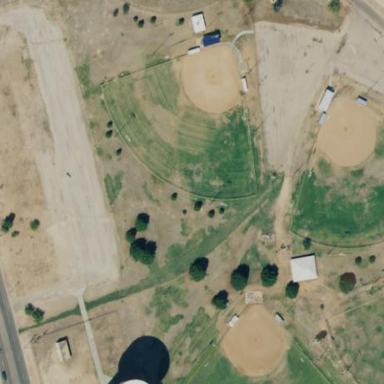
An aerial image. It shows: Baseball pitch for leisure and sports activities.